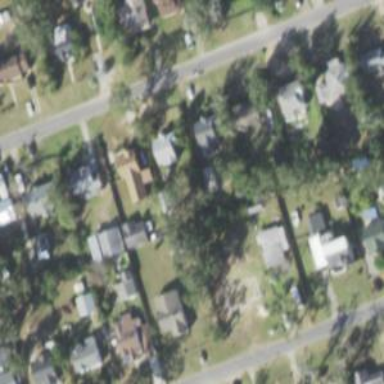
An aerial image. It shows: Residential area composed of single-family homes.